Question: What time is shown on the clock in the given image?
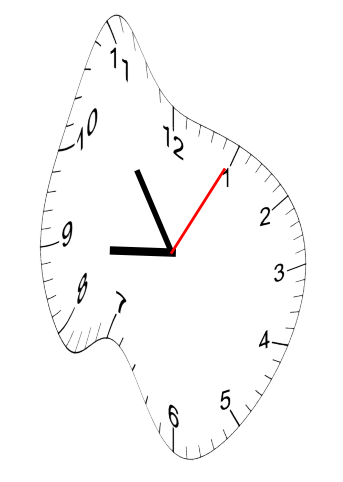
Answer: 08:54:05